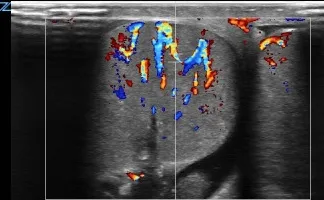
Doppler gate is placed over a blood vessel and shows atardus parvus pattern.
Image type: radiology (ultrasound)